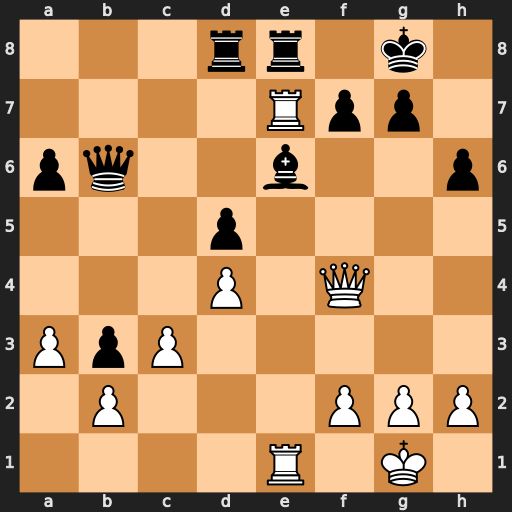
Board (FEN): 3rr1k1/4Rpp1/pq2b2p/3p4/3P1Q2/PpP5/1P3PPP/4R1K1
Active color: w
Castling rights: -
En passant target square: -
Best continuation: R1xe6 Qxe6 Rxe6